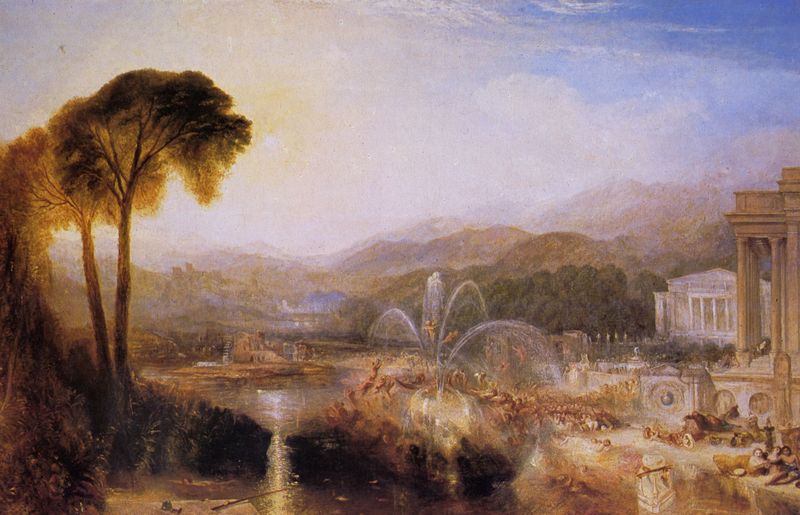
Titel: Die Fontäne der Trägheit
Künstler: William Turner
Standort: Fredericton, New Brunswick
Institution: Beaverbrook Foundations, on Loan to the Beaverbrook Art Gallery
Schlagwörter: baum, berg, blau, dunkel, gemälde, himmel, mann, schatten, wasser, wolken, bäume, fluss, gelb, grün, landschaft, menschen, ocker, see, stadt, teich, ufer, braun, hell, hintergrund, licht, männer, orange, schwarz, säule, säulen, weiss, anlage, gebäude, haus, park, schloss, wolke, beige, fest, leute, ornament, gelage, architektur, mensch, stein, öl, ast, bach, dämmerung, horizont, hügel, natur, sonnenaufgang, spiegelung, strauch, brücke, busch, büsche, gewässer, sonne, insel, gold, personen, england, wald, boot, brunnen, ruder, rund, garten, springbrunnen, hellblau, schiff, strand, liegen, berge, gebirge, bergkette, dunst, nebel, sonnenuntergang, tag, idylle, promenade, romantik, tannen, turner, dunkelblau, glanz, lciht, glänzend, vasen, gruppen, unscharf, schimmer, bad, schild, antike, palast, glut, strahlen, wasserlauf, reflexionen, ideal, idyll, angel, tanne, rom, schein, spritzen, diffus, verschwommen, statuen, anwesen, antik, mythos, sonnenstrahlen, griechenland, atmosphäre, fontäne, tempel, mausoleum, brunne, azur, begirge, römisch, repoussoir, therme, pronaos, budapest, spritzbrunnen, william, ideallandschaft, finka, fontänen, william turner, atmosphärisch, gleißendes licht, ideallanschaft, sonnendurchflutet, strauche, säulen tempel, tane, wasserspiele, fontainen, heilbad, gebiorge